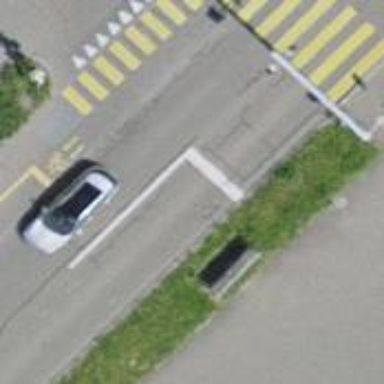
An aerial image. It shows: Road with traffic signals.